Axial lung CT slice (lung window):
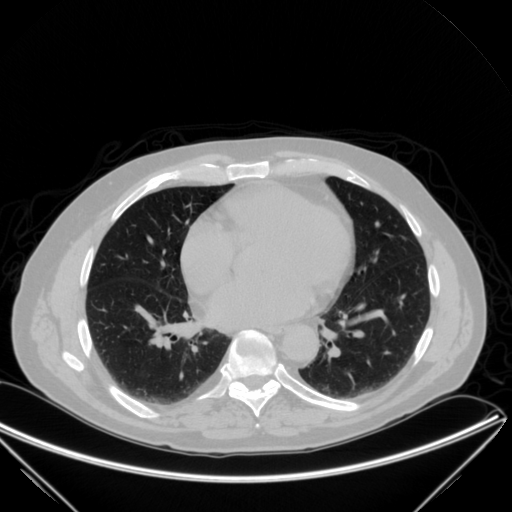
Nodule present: no